Interaction volume radius: 5 \u00c5
Interaction volume height: 10 \u00c5
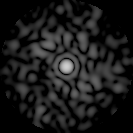
Disorder parameter: 0.8442